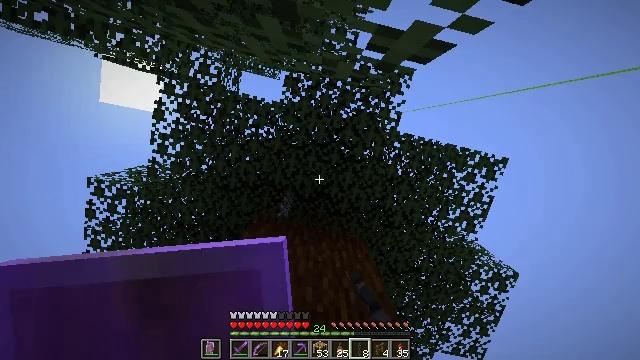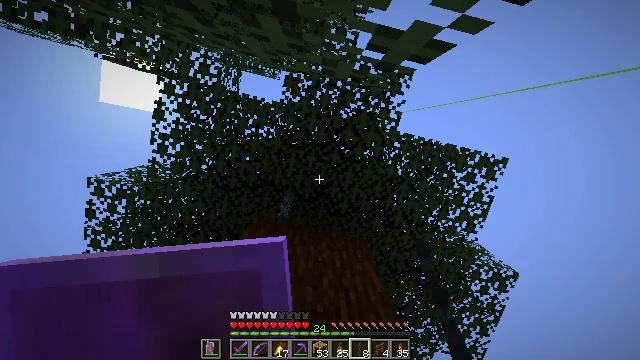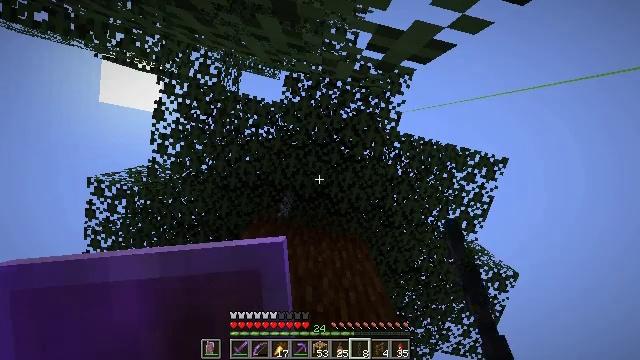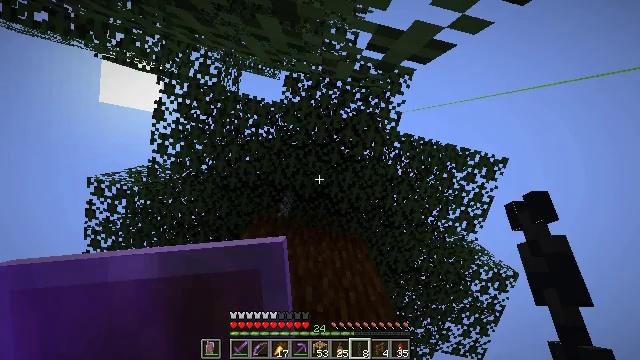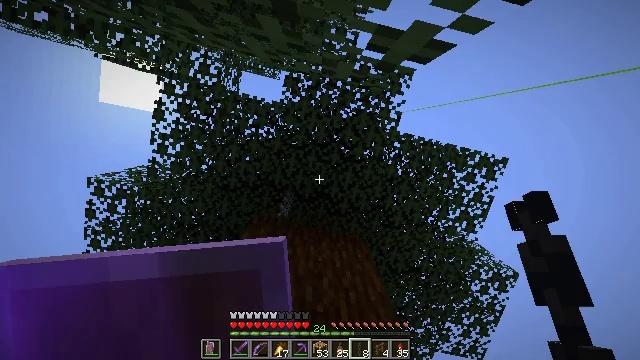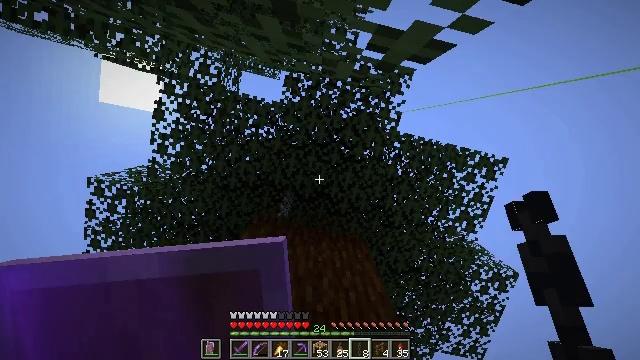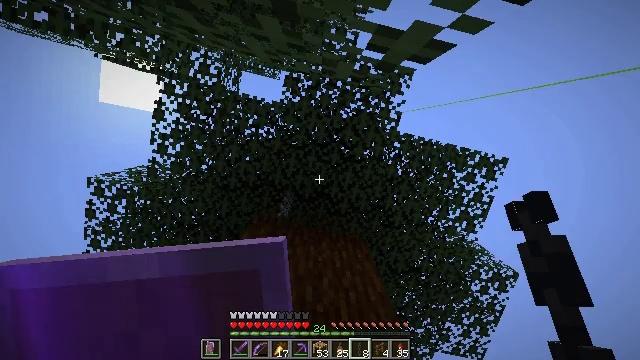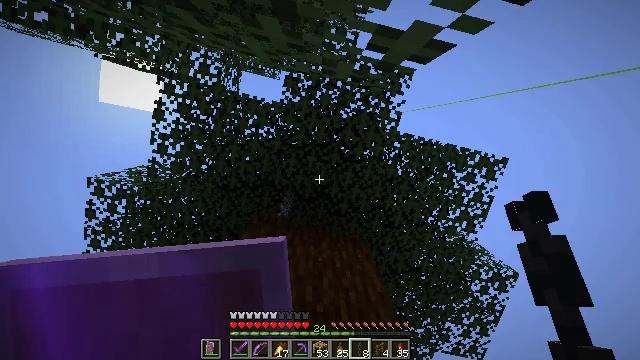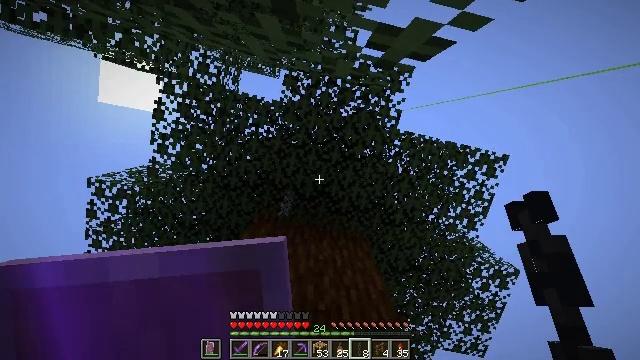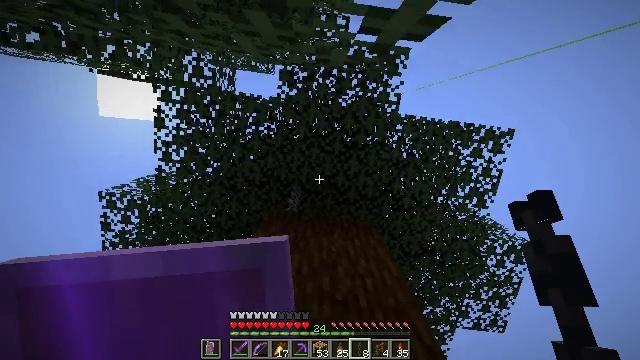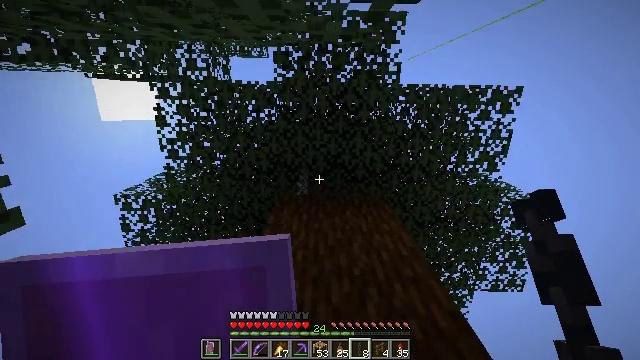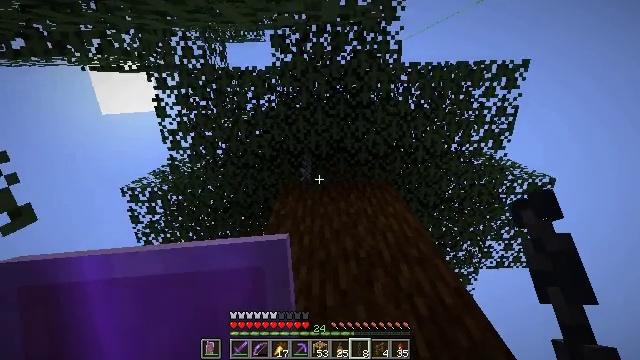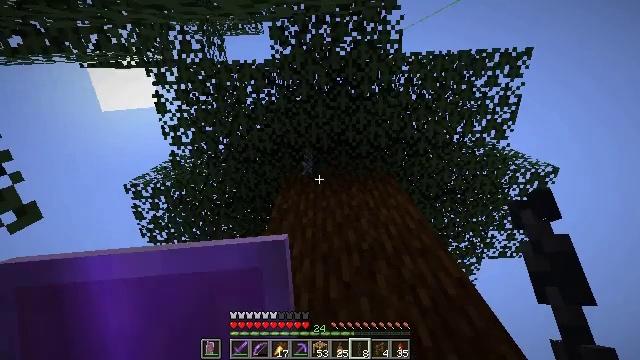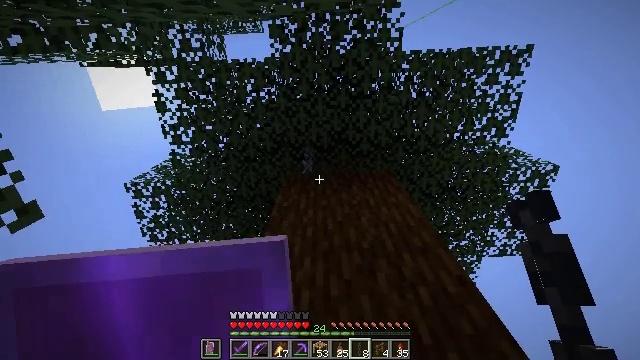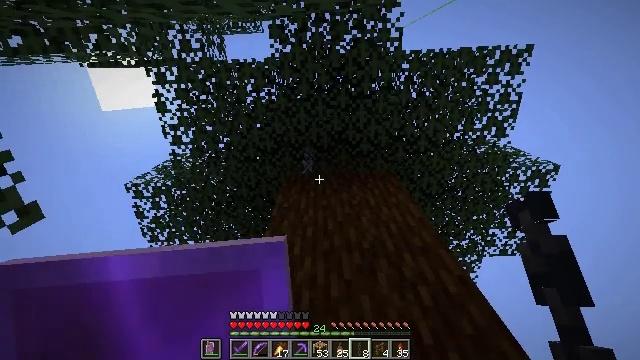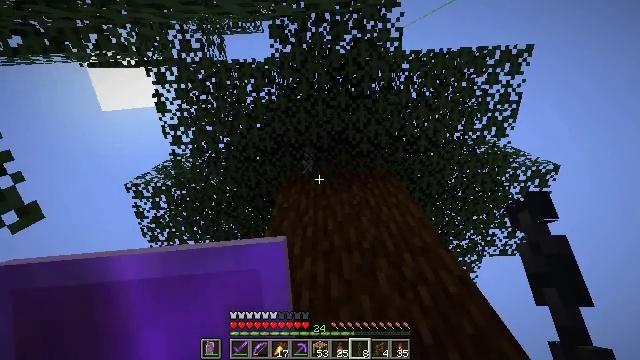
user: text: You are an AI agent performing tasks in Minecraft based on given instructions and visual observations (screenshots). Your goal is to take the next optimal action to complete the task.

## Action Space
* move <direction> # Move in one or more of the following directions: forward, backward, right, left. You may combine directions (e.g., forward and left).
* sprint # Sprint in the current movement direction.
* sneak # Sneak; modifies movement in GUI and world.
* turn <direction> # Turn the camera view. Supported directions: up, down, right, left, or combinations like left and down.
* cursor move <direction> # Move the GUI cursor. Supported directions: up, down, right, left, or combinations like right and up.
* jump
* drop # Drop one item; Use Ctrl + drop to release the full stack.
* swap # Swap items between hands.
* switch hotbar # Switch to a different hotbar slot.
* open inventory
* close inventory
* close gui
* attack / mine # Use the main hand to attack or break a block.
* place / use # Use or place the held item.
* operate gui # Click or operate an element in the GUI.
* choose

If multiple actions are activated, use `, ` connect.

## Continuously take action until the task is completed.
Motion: motion action
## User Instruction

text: Disassemble the chain block.
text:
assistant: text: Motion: no_op
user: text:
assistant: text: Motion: no_op
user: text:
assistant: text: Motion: no_op
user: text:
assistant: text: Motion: no_op
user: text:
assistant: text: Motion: no_op
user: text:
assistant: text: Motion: no_op
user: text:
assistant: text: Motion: no_op
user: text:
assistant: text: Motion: no_op
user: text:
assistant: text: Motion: turn left and down
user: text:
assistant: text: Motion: turn left and down
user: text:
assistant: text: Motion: turn left and down
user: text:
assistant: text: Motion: turn left and down
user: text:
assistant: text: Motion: no_op
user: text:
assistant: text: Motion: no_op
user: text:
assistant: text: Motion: no_op
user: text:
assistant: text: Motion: no_op
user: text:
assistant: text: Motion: no_op
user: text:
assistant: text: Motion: no_op
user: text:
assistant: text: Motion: no_op
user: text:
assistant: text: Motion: no_op
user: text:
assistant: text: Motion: no_op
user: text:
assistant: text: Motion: no_op
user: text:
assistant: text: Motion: no_op
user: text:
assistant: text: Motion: no_op
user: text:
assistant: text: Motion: no_op
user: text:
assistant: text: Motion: no_op
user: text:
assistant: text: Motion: no_op
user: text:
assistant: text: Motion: no_op
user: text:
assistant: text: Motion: no_op
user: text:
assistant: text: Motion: move forward